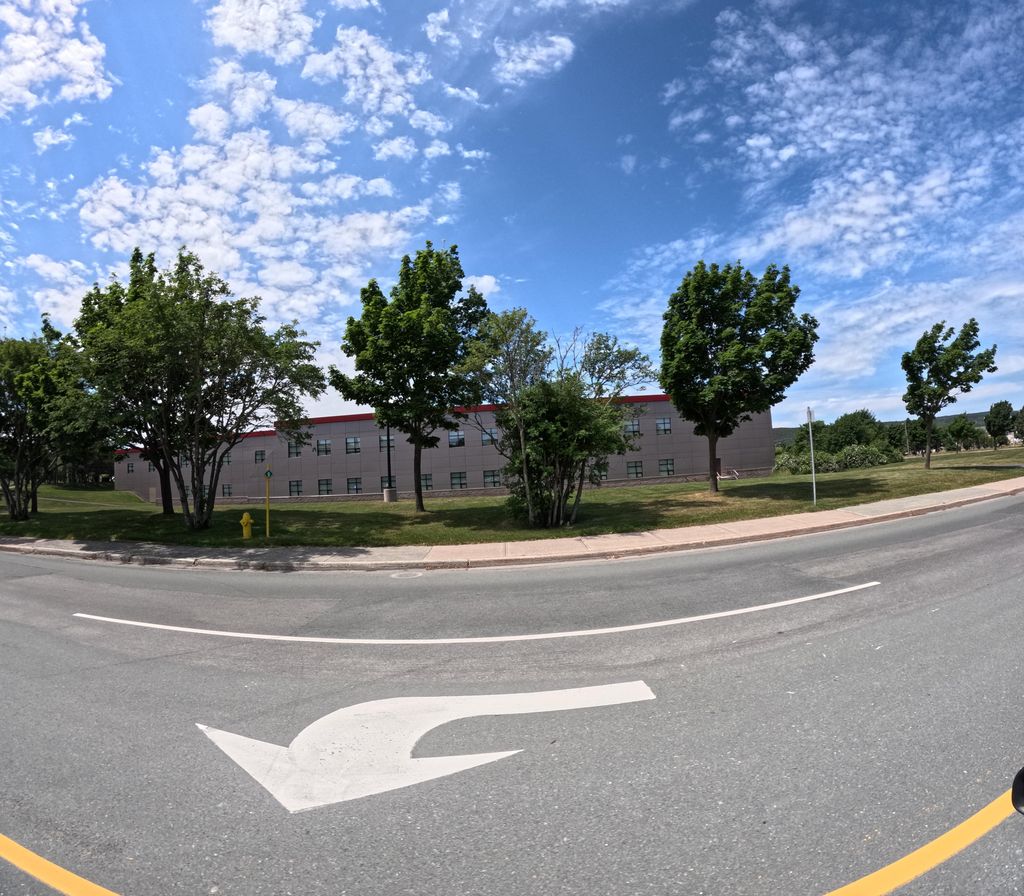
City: st_johns